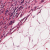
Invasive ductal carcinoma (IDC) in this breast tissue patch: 1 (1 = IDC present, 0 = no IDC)